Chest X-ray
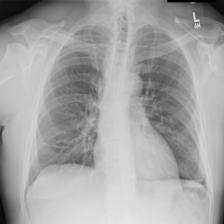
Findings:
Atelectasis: positive
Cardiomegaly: negative
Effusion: negative
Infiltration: negative
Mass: negative
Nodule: negative
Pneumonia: negative
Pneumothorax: negative
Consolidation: negative
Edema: negative
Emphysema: negative
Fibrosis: negative
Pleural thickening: negative
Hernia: negative